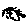
Label: sun